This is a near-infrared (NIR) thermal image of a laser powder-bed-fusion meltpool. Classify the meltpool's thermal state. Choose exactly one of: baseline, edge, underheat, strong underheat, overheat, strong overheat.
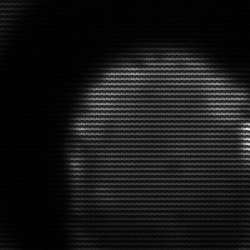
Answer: edge